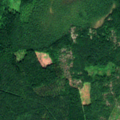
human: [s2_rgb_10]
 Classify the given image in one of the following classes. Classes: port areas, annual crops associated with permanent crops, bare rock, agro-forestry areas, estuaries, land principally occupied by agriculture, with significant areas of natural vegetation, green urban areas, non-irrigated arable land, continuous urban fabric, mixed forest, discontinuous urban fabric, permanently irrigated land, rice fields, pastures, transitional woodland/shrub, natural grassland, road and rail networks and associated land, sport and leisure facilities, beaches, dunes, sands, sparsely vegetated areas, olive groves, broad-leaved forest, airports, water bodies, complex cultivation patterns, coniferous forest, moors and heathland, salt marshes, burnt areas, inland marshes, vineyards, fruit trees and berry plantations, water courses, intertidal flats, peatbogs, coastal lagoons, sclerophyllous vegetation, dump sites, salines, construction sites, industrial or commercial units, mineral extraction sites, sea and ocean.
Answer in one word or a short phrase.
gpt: coniferous forest, mixed forest, transitional woodland/shrub